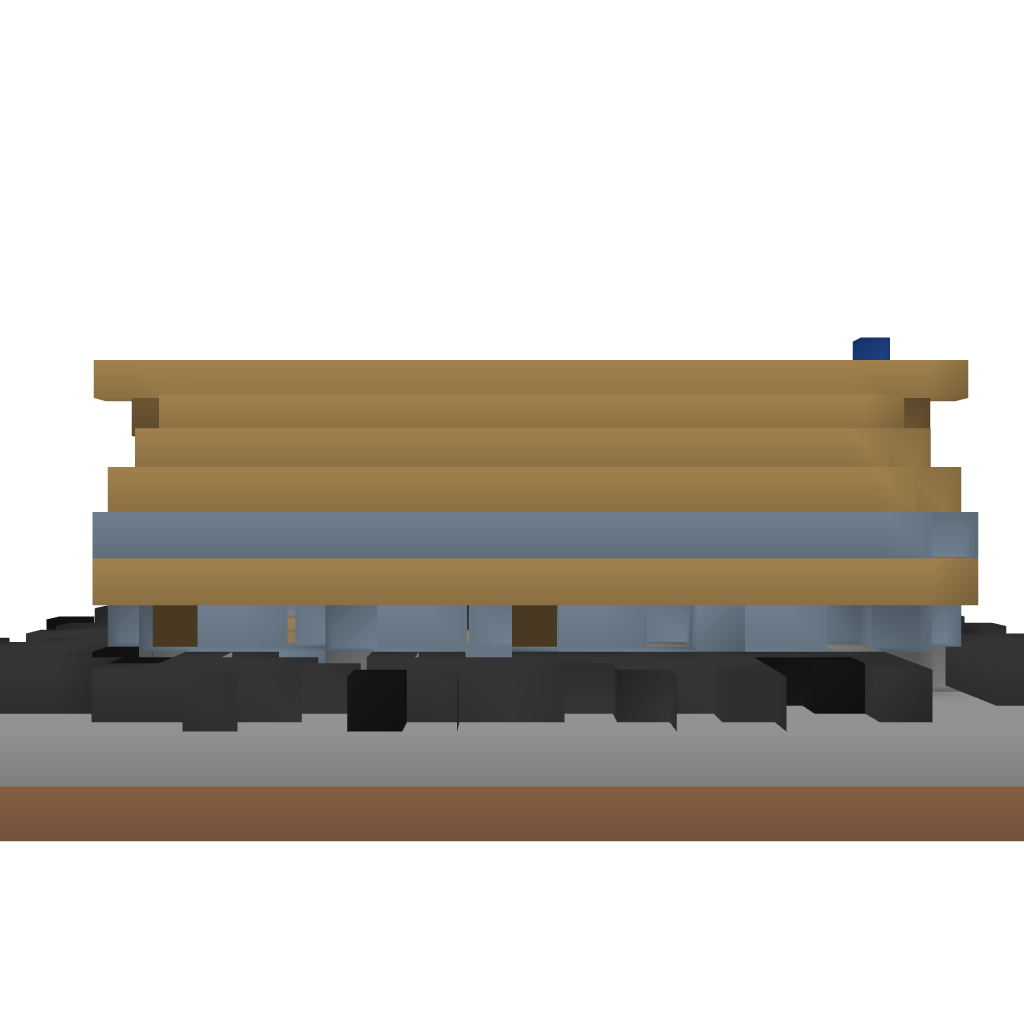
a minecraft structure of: Small Medieval Barn